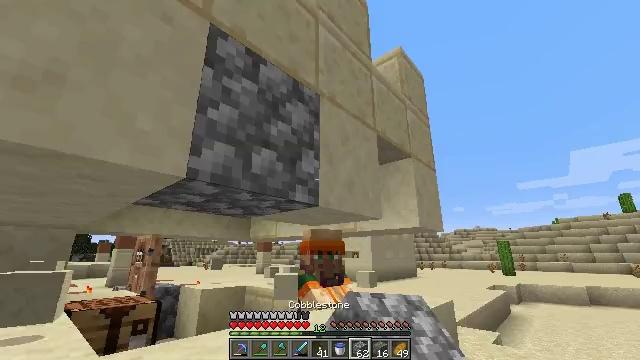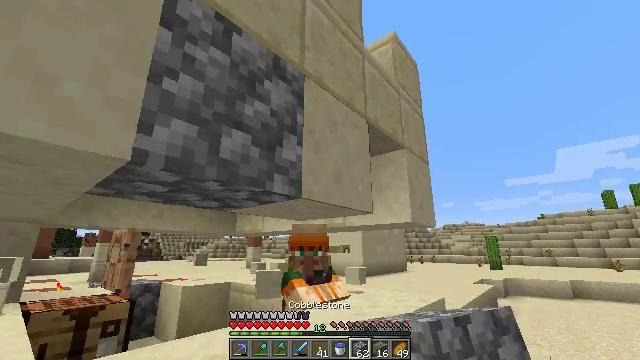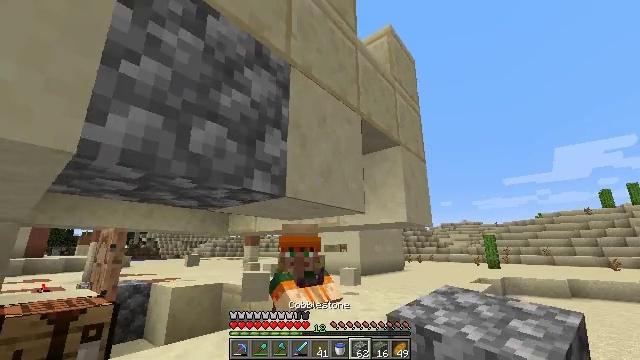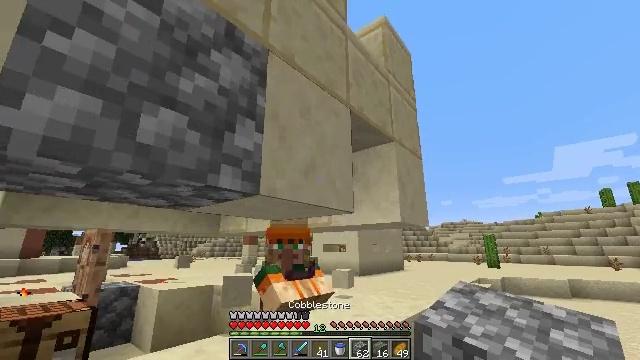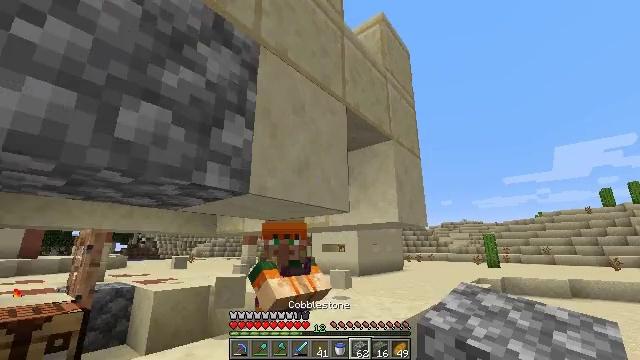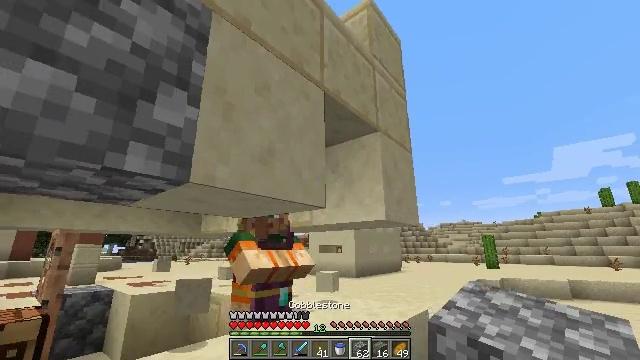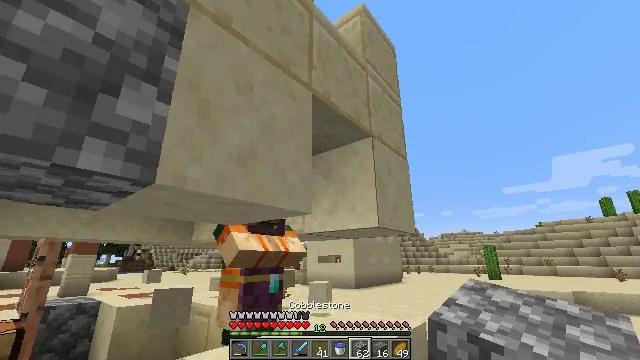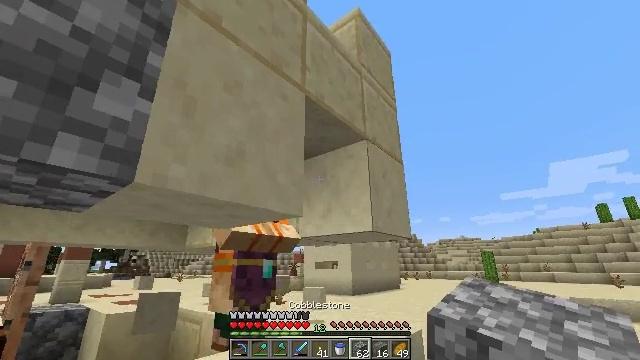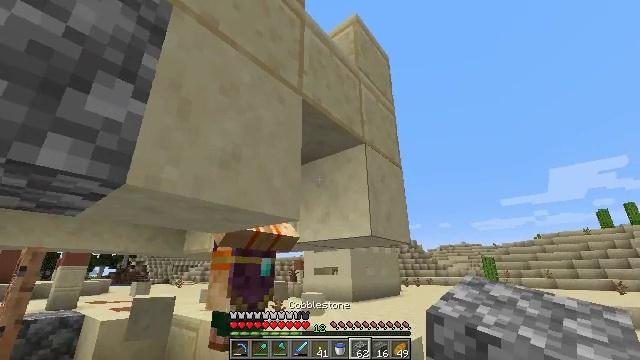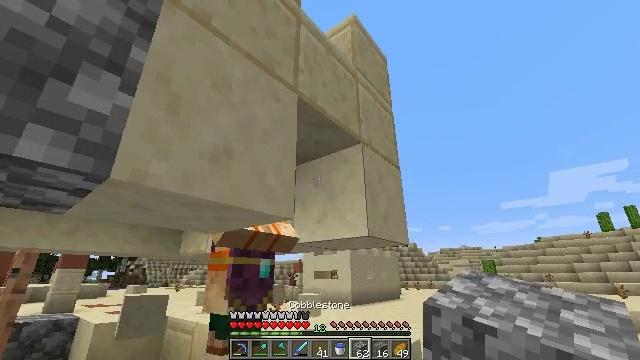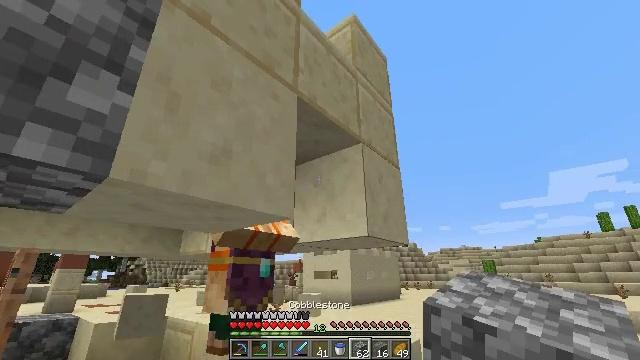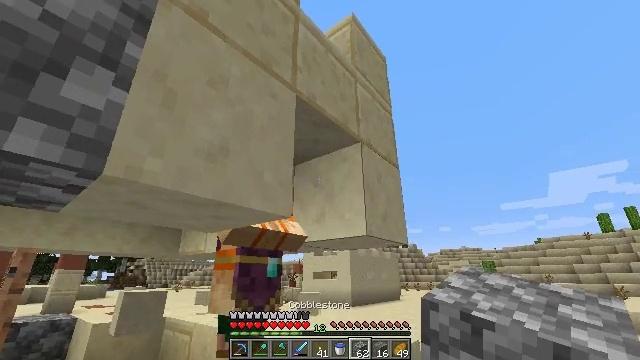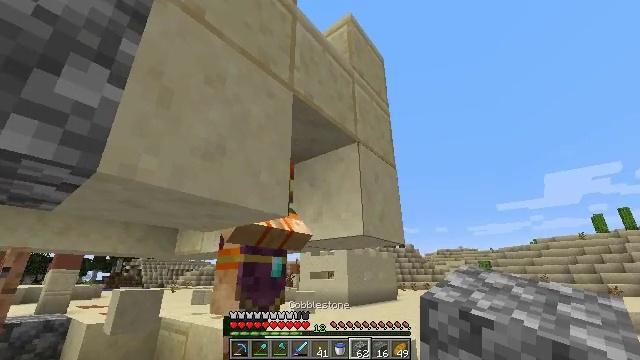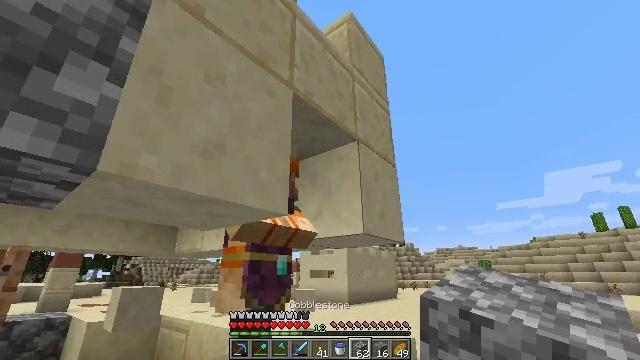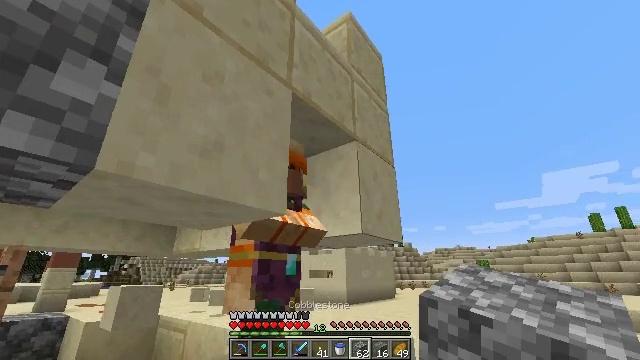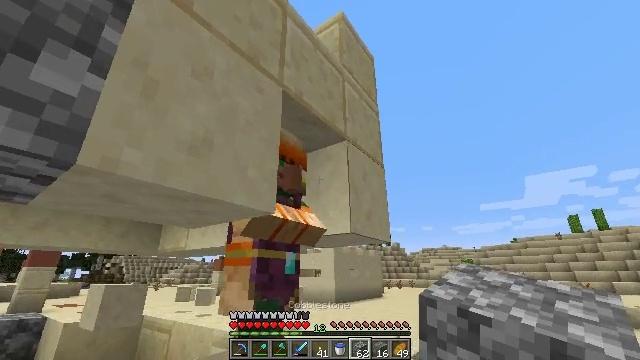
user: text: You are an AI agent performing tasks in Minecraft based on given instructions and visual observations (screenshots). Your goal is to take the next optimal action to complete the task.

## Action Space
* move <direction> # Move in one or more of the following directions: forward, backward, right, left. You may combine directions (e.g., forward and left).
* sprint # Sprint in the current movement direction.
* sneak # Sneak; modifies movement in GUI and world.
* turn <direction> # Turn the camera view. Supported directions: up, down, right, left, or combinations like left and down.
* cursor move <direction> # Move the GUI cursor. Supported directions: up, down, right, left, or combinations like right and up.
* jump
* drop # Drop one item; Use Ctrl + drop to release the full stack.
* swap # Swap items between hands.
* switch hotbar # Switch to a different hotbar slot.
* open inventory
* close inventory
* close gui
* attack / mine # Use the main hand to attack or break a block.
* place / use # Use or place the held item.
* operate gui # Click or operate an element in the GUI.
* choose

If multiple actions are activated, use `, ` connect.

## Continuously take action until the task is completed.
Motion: motion action
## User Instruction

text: Dig up some cut sandstone blocks.
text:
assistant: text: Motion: move forward and move right, turn right and down
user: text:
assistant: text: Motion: move forward and move right
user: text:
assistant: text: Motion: move forward and move right
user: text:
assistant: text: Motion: move forward and move right
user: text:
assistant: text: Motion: move forward and move right
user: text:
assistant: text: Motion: turn up
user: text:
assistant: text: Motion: turn up
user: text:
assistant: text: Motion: turn up
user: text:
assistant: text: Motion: no_op
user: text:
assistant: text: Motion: no_op
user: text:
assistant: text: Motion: use / place
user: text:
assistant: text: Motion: use / place
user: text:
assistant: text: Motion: use / place
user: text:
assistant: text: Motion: no_op
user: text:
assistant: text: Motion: turn right
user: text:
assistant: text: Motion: no_op
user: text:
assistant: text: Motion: no_op
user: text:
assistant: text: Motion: move forward
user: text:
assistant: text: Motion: move forward and move right, turn down
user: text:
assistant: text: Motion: move forward and move right, turn left and down
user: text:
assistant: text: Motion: move forward and move right, turn left and down
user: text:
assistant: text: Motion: move forward, turn left and down
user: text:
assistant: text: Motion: move forward and move right
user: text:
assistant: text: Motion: move forward and move right, turn left, use / place
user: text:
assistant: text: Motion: move forward and move right, use / place
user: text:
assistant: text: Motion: move forward and move right, use / place
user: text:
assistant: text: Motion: no_op
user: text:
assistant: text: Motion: no_op
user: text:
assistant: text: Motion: open gui
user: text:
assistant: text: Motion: no_op